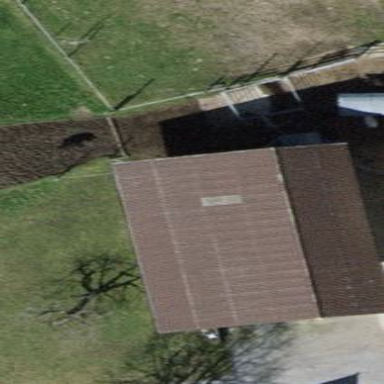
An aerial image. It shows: Gabled roof on farm auxiliary building.